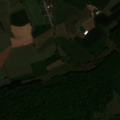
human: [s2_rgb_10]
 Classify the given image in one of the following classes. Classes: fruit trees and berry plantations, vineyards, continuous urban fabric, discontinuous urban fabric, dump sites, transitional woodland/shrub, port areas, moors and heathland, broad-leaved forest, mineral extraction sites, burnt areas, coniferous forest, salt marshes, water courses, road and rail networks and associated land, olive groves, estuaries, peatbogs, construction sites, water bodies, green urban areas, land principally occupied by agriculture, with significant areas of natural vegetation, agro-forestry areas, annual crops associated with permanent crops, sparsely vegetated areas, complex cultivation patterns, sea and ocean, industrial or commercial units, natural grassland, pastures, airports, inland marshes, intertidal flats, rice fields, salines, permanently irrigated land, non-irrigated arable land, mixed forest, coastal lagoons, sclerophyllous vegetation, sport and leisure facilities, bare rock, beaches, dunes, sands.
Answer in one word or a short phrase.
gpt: discontinuous urban fabric, non-irrigated arable land, pastures, land principally occupied by agriculture, with significant areas of natural vegetation, broad-leaved forest